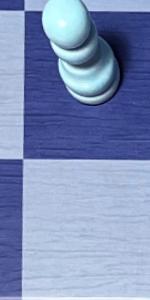
Label: Empty